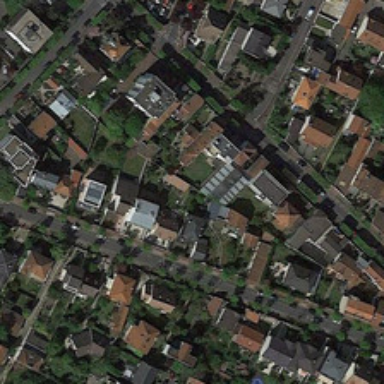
The residential area is consist of several blocks  where stands houses and plants .